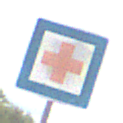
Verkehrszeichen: ErsteHilfe
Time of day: Midday
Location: Outdoor (Nature)
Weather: PartlyCloudy
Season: NotSpecified
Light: Natural